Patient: sex M, age 36
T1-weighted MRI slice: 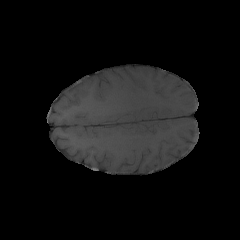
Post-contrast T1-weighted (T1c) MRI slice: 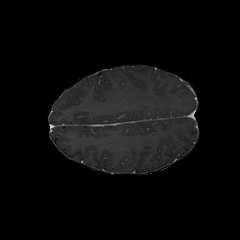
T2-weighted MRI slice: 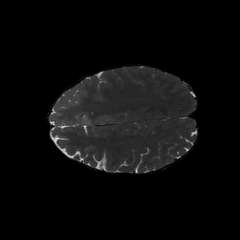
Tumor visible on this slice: yes
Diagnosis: Glioblastoma, IDH-wildtype
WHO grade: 4